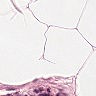
Metastatic tissue present: no